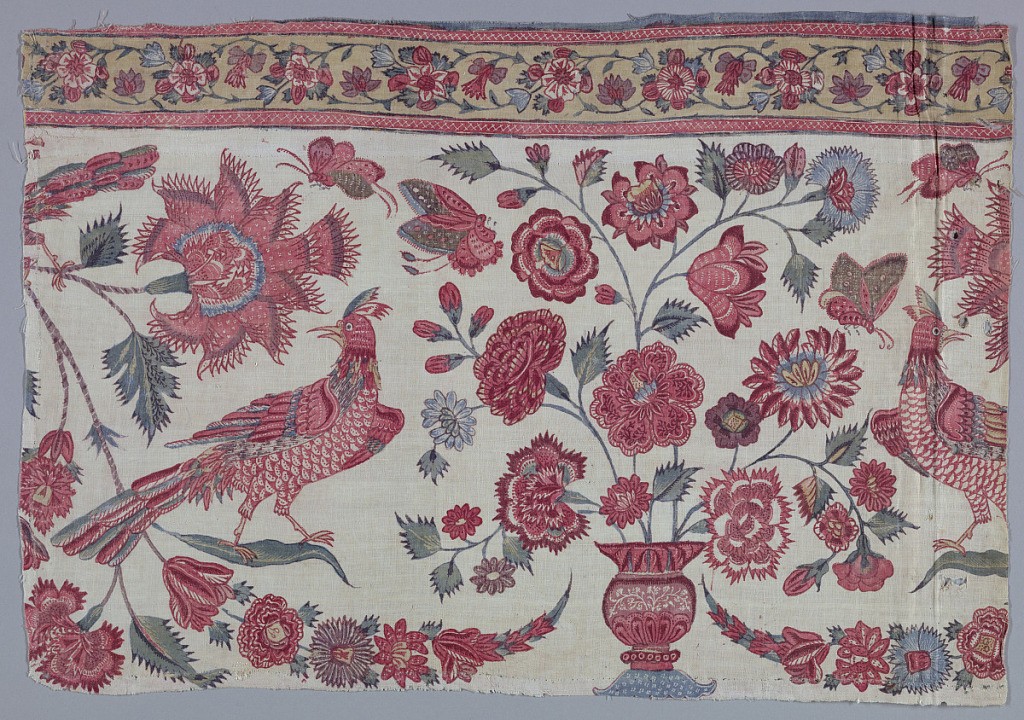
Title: Chintz fragments
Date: early 18th century
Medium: cotton Technique: mordants for 2 reds and purple applied over resist by brush and pen; madder dyed; blue applied over resist; yellow applied by brush; chintz on plain weave.
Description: Two sections of a border with birds, flowering vases and garlands. Guard border of yellow at the top.